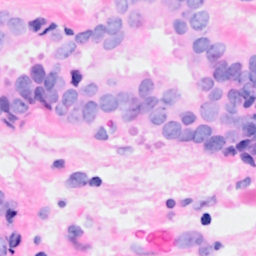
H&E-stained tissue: Breast